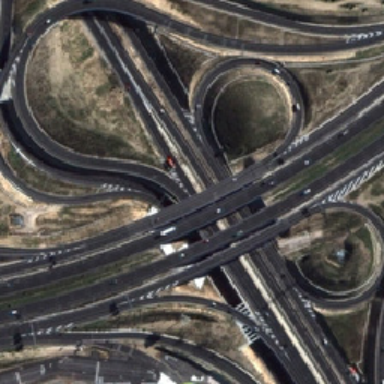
The viaduct is curved crowded and integrated with yellow plants .